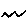
Label: zigzag